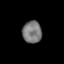
Tissue: lung
Cell type: Epithelial cells
Senescence score: 0.2243
Nuclear area (px): 418
Mean DAPI intensity: 120.667